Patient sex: M
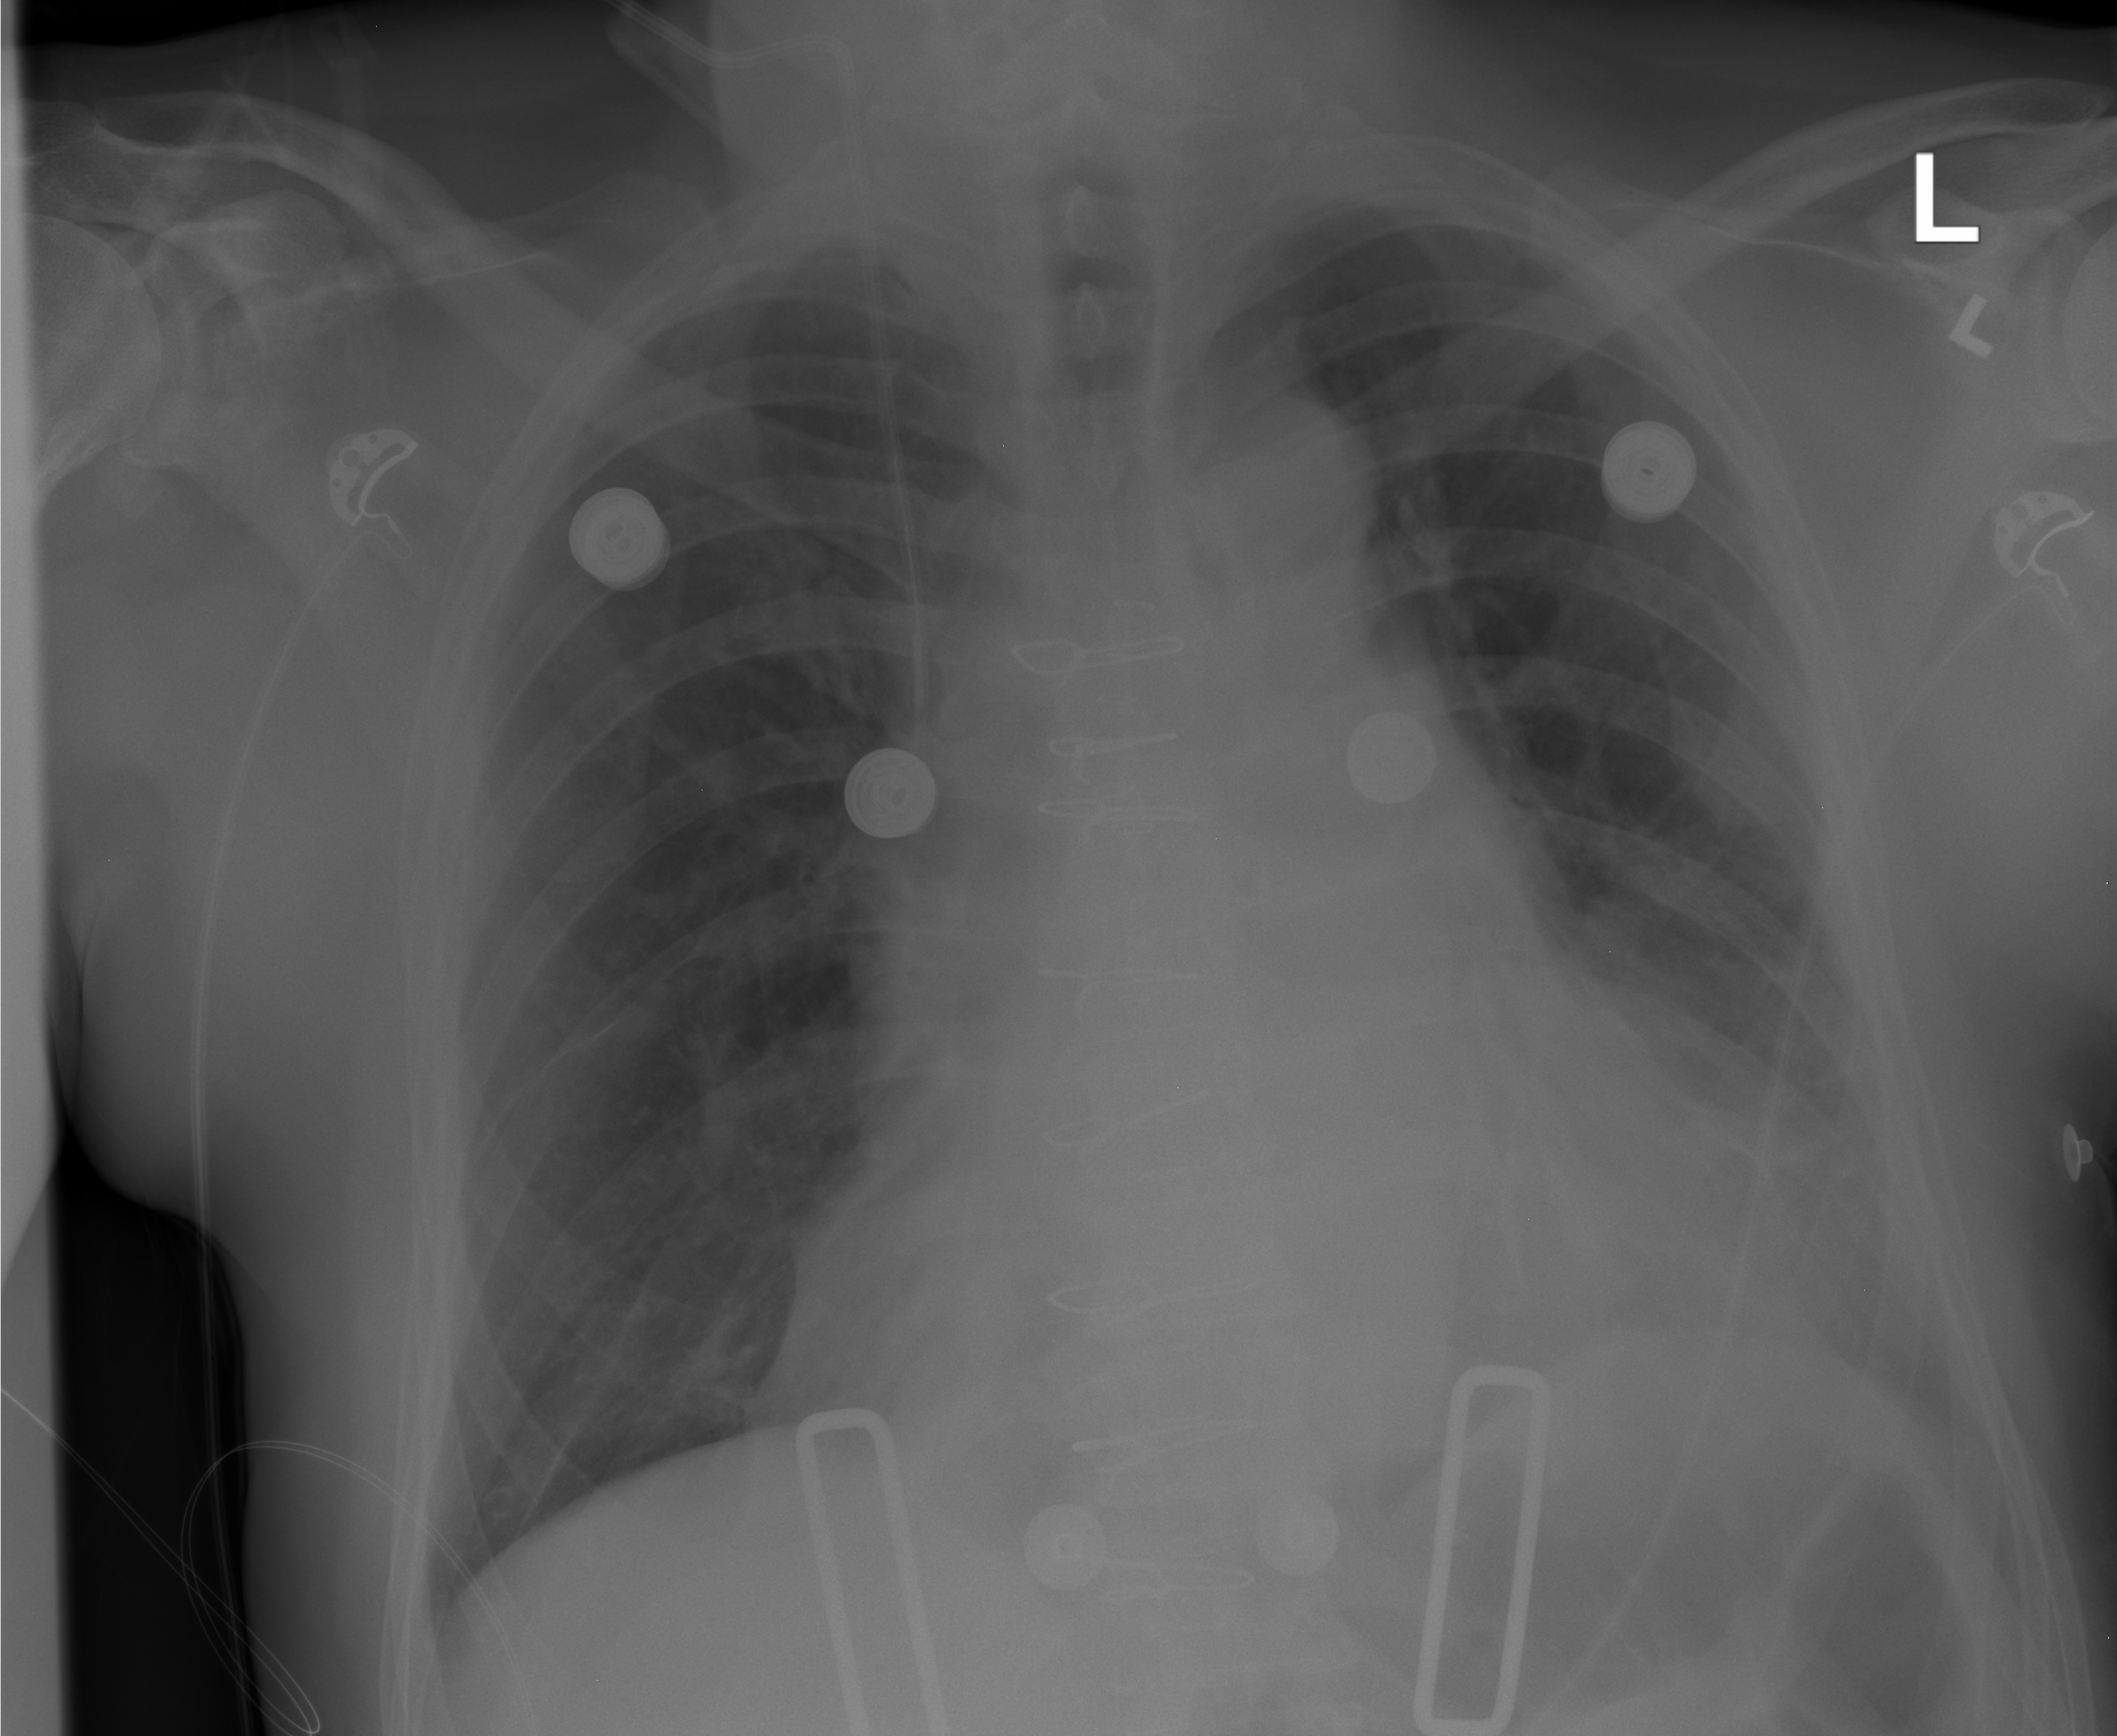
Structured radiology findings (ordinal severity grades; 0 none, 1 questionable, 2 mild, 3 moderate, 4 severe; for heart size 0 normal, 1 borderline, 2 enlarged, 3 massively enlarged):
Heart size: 2
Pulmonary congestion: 0
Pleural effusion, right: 0
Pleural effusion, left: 0
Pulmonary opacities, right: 0
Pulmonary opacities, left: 0
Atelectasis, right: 0
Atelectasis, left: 2